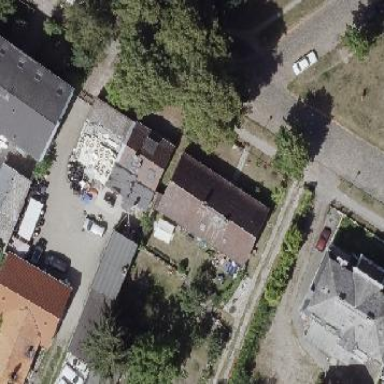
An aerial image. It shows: Detached building.